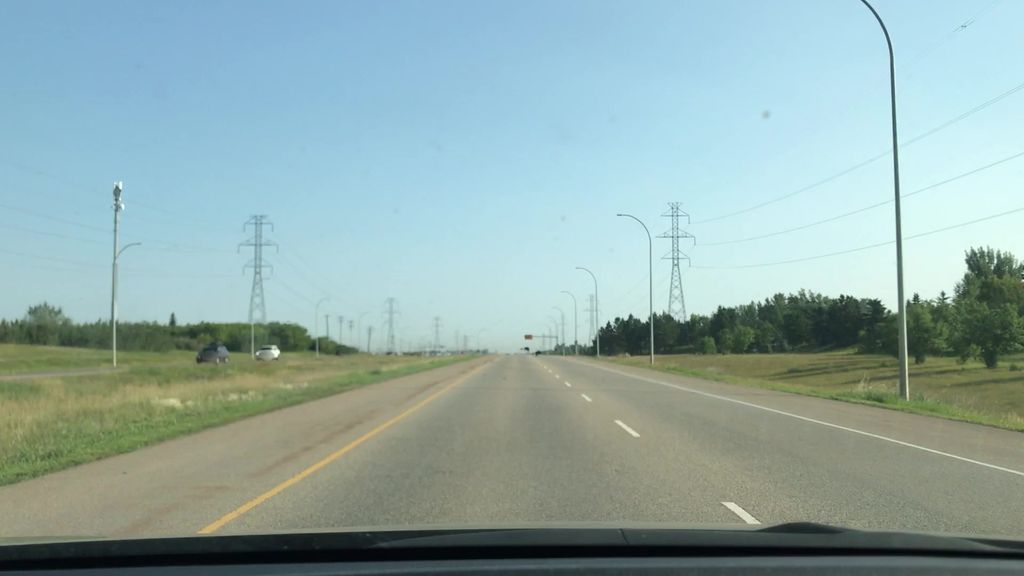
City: edmonton